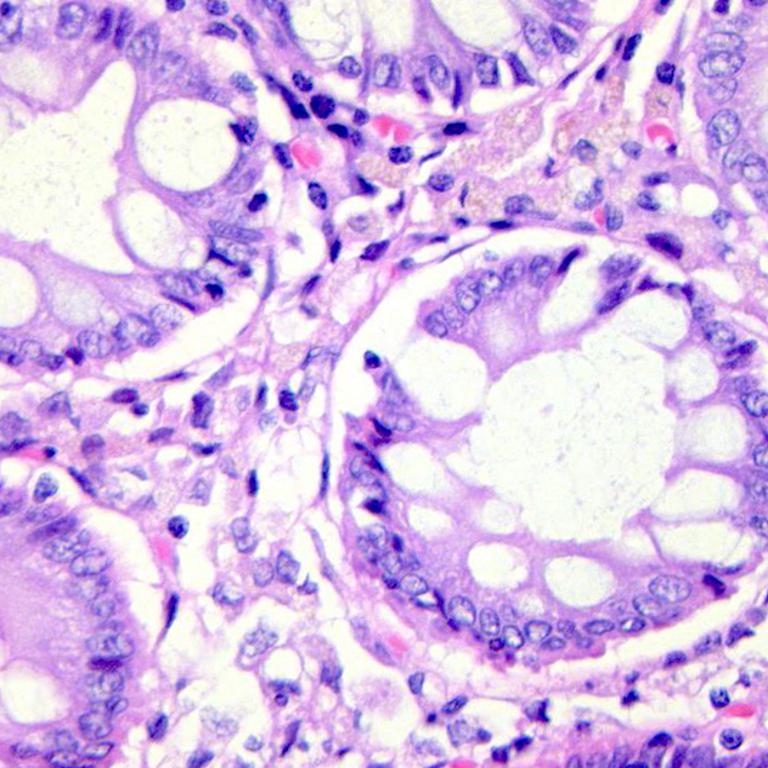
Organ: colon
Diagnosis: benign